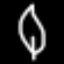
Label: leaf